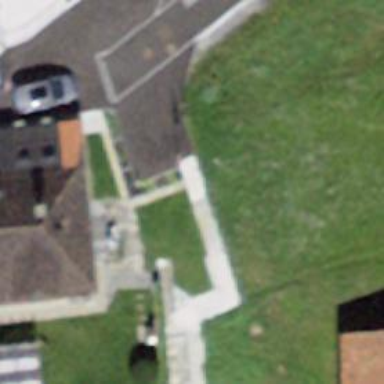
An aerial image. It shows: Set of concrete steps.